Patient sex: F
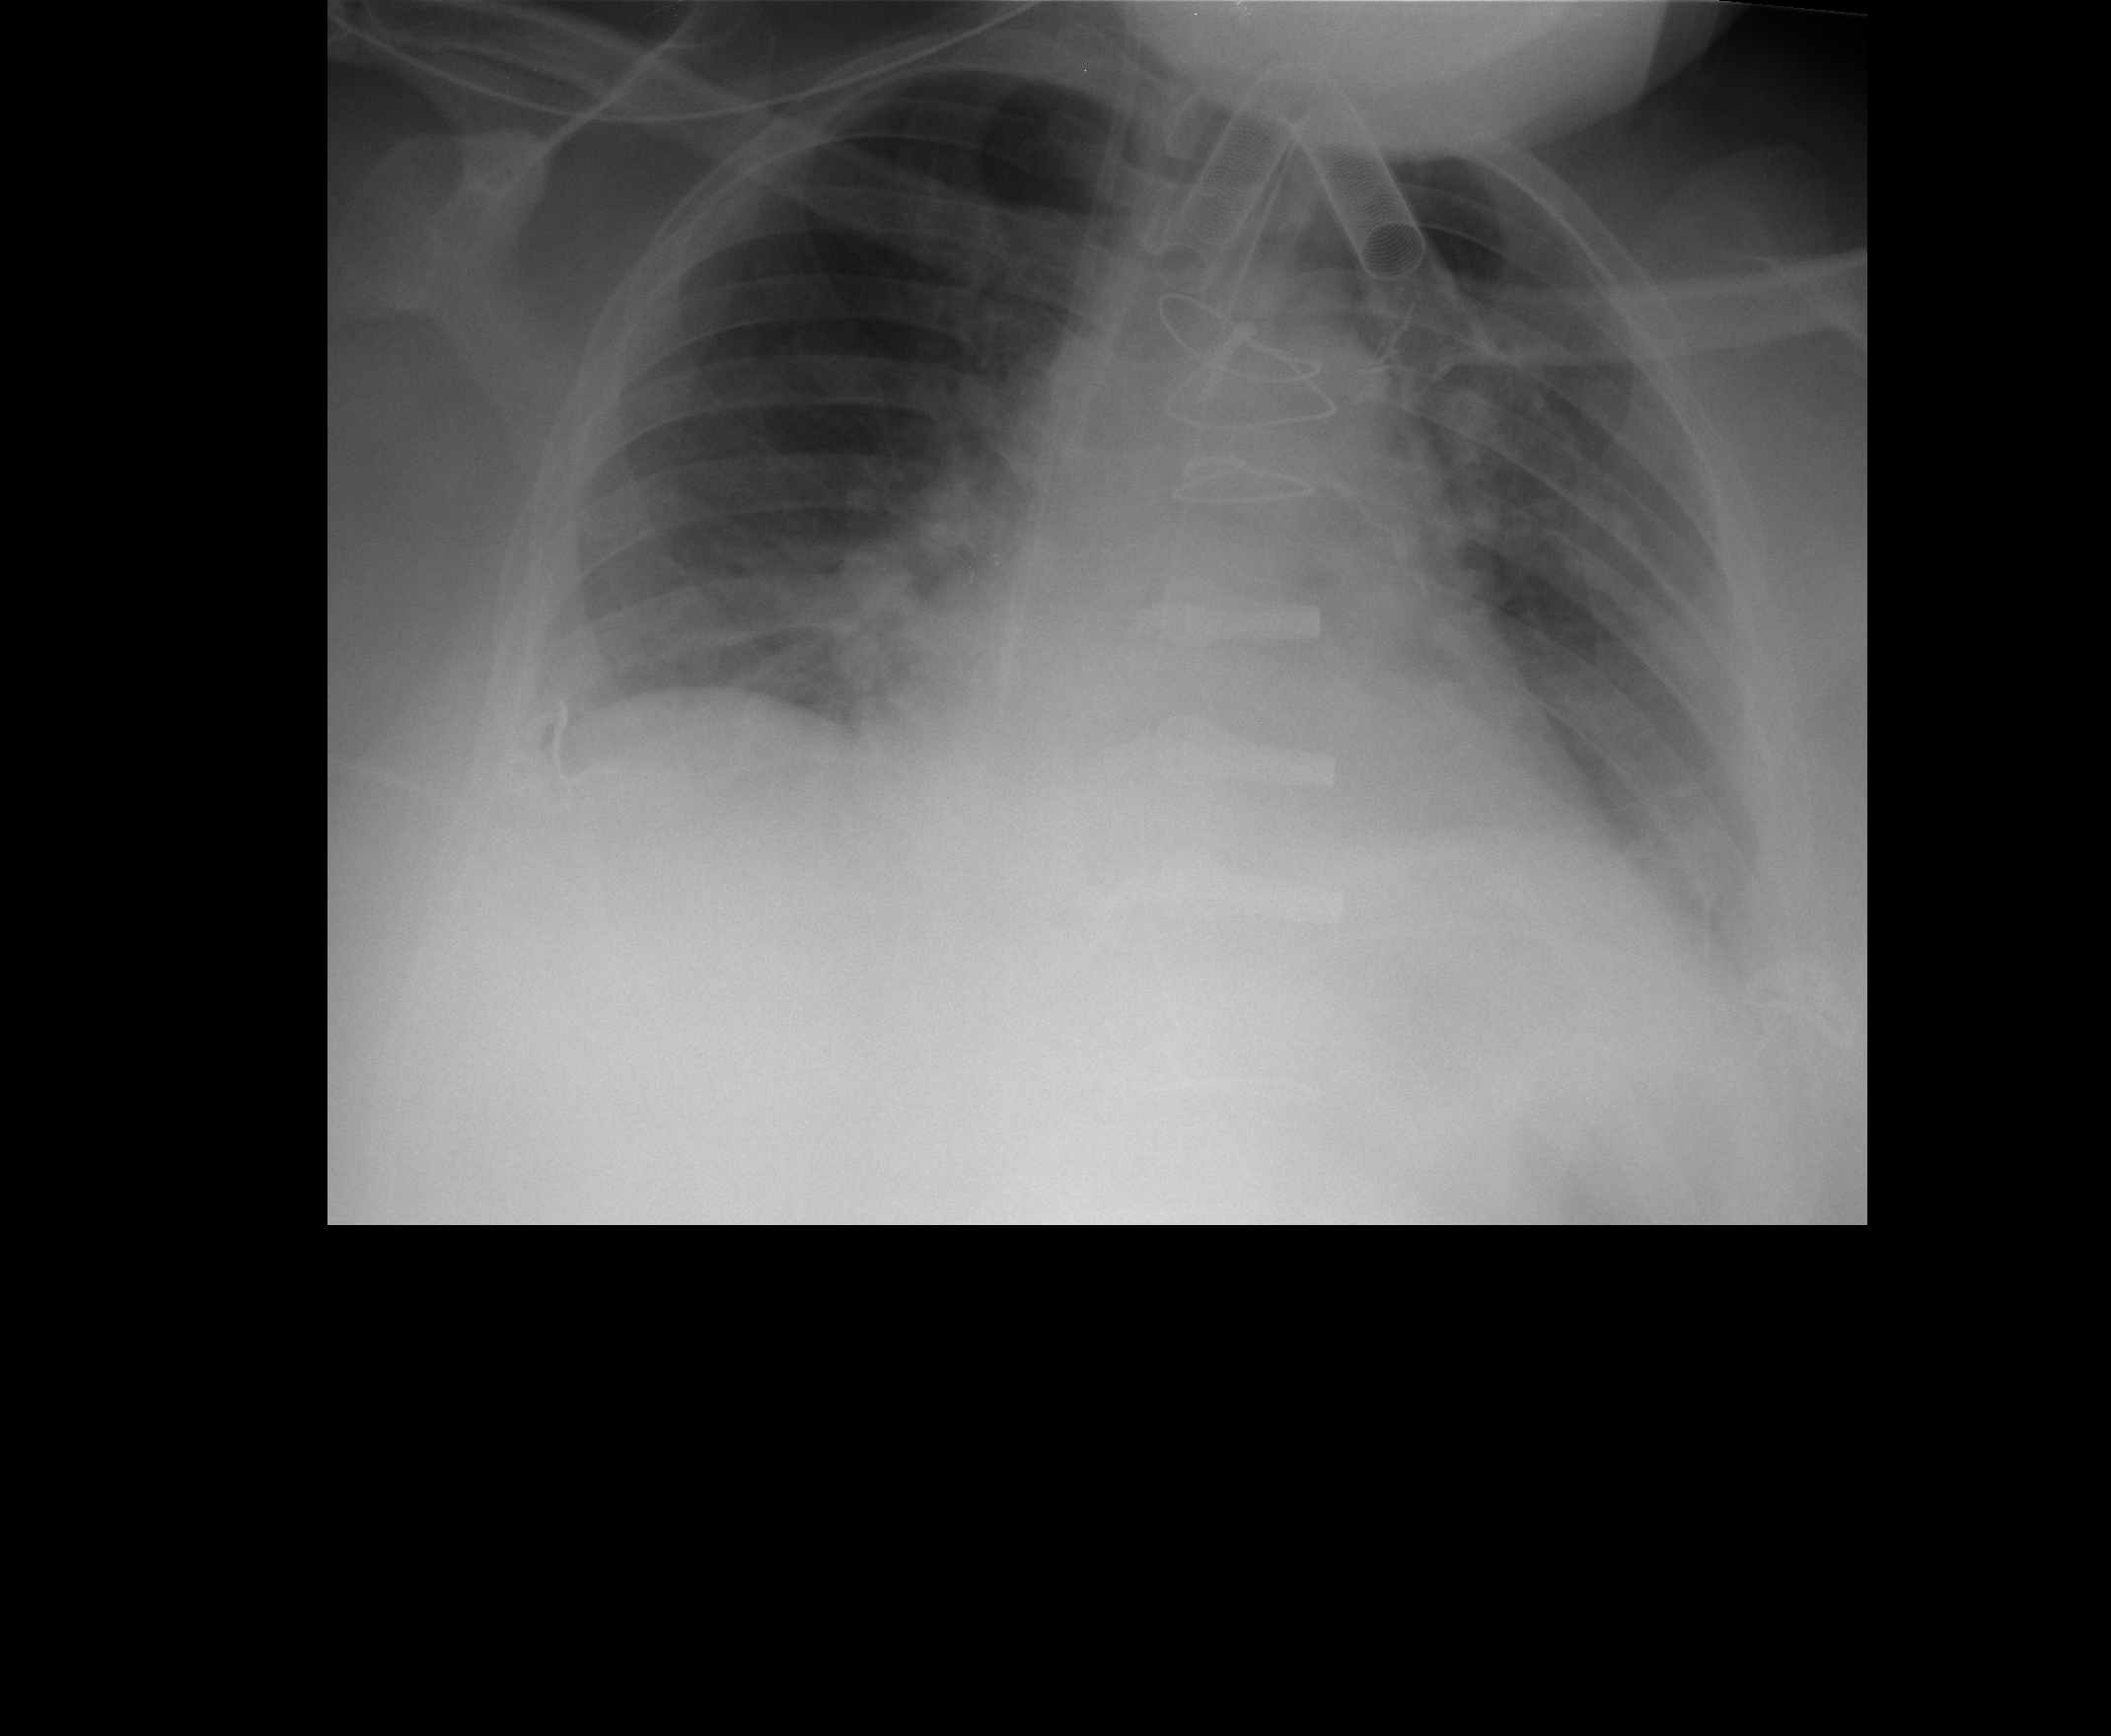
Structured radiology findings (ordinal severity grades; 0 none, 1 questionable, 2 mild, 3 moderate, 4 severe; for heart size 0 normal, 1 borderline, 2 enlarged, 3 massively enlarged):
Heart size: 1
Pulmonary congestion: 1
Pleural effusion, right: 1
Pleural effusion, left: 1
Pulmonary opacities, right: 1
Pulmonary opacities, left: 0
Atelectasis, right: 2
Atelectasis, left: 2